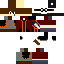
A male human skin with medium skin, wearing brown long hair dressed in a red hoodie and brown pants, featuring a closed mouth.